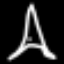
Label: The Eiffel Tower